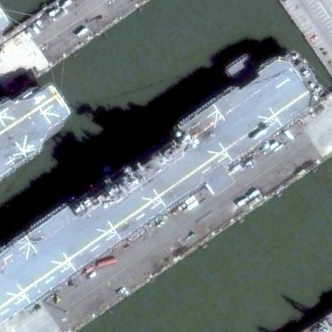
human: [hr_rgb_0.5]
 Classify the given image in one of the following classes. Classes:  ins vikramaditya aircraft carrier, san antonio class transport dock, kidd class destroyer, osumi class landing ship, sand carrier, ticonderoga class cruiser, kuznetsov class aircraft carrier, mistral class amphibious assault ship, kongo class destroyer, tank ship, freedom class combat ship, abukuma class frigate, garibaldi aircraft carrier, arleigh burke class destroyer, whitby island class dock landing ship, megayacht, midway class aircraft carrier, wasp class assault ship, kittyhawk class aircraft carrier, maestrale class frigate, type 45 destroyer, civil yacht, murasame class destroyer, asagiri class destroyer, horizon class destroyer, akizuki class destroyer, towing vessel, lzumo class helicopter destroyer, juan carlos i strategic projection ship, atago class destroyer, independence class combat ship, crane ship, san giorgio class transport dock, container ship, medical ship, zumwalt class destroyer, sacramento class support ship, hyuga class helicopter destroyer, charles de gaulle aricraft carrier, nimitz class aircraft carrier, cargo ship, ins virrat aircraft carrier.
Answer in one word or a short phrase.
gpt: Wasp class assault ship